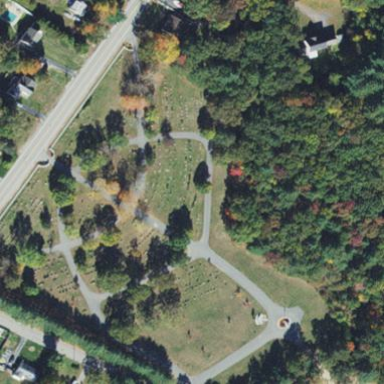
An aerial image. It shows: Cemetery.